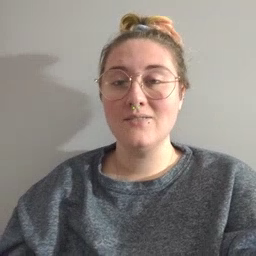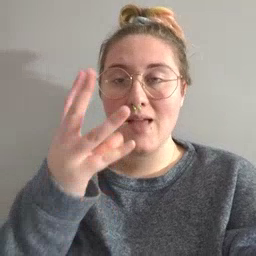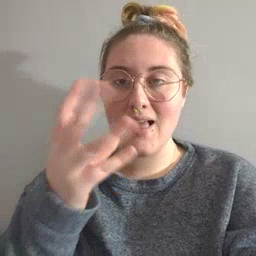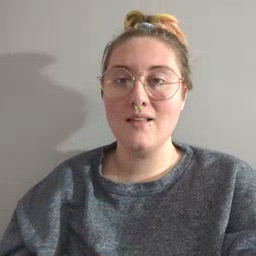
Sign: wet